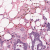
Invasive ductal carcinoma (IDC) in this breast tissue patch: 1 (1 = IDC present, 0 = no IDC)